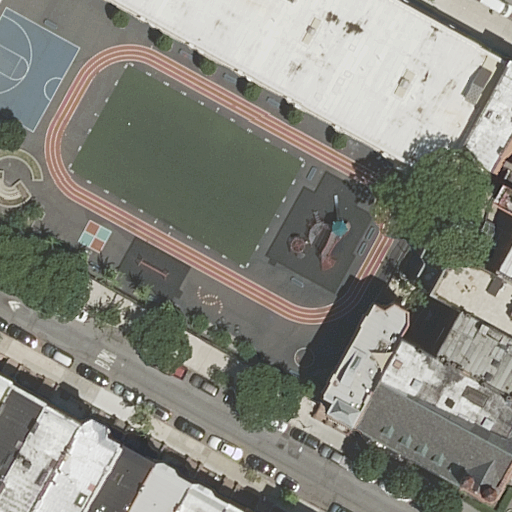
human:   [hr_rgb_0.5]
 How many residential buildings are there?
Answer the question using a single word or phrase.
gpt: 15

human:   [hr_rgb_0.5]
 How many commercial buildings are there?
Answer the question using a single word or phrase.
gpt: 0

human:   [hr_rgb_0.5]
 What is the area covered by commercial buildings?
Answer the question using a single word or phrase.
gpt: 0m2

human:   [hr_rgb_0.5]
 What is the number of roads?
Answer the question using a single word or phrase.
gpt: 1

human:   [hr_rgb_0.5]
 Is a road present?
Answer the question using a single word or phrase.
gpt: yes

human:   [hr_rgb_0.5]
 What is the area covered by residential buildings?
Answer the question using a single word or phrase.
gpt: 1697m2

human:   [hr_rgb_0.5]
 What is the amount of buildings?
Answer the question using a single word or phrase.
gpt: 17

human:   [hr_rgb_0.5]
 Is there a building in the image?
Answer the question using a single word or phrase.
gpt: yes

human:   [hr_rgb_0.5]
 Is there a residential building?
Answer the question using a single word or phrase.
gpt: yes

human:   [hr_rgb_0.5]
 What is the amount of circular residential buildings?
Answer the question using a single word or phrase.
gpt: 0

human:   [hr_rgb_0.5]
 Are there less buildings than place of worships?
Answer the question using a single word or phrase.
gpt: no

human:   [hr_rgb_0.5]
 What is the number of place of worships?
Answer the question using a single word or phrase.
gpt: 1

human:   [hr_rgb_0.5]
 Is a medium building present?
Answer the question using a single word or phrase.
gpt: yes

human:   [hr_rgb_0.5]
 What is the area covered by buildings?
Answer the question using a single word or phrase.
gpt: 3131m2

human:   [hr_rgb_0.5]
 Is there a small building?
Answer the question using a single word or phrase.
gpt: yes

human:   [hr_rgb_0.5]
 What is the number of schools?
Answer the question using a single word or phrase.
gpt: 1

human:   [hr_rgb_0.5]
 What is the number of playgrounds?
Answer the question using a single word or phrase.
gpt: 1

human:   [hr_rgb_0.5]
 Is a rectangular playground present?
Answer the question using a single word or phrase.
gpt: no

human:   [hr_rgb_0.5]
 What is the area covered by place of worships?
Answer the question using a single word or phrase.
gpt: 36m2

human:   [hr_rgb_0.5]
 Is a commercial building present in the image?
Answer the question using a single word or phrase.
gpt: no

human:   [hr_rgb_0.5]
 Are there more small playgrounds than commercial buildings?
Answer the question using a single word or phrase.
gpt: no

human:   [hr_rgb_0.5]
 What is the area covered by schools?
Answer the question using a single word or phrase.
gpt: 5777m2

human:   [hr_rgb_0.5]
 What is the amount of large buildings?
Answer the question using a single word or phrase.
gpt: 1

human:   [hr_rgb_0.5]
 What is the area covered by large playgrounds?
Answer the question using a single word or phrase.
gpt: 4385m2

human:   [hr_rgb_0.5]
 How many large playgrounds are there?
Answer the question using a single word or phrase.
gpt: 1

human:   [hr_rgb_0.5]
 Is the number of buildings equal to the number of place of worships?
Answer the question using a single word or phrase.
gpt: no

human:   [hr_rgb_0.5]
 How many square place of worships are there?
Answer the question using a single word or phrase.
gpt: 0

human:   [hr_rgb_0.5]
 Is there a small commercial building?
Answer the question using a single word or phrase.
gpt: no

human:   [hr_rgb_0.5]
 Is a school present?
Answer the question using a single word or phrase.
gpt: yes

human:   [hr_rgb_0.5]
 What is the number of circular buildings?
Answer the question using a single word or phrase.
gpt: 0

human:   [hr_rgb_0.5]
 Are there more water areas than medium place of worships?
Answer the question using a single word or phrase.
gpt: no

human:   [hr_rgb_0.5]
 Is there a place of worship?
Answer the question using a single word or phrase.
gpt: yes

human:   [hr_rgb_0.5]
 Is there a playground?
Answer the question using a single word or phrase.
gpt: yes

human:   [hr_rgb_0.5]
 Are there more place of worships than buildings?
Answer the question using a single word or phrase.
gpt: no

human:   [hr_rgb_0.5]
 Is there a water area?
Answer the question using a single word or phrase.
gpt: no

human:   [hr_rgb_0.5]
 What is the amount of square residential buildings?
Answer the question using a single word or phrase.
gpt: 0

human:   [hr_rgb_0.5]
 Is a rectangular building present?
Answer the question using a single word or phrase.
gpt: yes

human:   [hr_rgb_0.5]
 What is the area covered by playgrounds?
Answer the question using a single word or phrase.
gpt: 4385m2

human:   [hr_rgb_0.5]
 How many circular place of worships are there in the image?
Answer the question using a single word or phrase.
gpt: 0

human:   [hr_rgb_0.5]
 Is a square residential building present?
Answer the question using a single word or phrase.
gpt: no

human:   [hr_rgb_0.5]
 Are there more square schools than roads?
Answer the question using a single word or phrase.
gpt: no

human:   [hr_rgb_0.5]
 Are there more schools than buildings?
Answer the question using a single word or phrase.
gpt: no

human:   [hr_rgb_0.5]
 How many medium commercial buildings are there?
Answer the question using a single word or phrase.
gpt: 0

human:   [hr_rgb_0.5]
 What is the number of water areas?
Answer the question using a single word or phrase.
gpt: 0

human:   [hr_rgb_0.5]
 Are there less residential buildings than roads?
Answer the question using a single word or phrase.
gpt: no

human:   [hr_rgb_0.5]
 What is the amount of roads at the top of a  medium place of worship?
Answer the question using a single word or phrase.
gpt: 0

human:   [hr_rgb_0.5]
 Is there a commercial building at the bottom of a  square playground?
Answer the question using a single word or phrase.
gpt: no

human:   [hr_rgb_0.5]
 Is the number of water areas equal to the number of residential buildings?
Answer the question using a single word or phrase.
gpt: no

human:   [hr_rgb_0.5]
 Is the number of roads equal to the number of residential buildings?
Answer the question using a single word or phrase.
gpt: no

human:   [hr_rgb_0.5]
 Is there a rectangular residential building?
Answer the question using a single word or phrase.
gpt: yes

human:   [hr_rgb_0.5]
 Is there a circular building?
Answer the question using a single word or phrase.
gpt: no

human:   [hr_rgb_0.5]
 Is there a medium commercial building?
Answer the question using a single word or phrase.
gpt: no

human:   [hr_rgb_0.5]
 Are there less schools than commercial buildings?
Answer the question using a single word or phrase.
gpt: no

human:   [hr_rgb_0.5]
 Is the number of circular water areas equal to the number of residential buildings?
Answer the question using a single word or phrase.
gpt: no

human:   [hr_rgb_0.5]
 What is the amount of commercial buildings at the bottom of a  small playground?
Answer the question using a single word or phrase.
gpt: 0

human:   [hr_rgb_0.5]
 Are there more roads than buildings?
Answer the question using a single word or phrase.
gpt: no

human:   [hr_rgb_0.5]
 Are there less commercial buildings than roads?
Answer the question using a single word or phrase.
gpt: yes

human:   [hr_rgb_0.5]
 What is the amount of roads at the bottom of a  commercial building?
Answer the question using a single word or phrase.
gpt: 0

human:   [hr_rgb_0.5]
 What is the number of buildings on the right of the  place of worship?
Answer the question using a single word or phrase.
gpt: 0

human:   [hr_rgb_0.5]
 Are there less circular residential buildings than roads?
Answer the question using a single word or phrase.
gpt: yes

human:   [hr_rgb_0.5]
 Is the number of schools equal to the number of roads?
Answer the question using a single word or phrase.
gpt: yes

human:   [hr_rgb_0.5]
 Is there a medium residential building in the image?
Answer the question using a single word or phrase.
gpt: yes

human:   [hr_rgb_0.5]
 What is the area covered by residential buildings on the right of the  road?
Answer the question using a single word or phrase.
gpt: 1036m2

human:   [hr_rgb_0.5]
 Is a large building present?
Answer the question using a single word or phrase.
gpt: yes